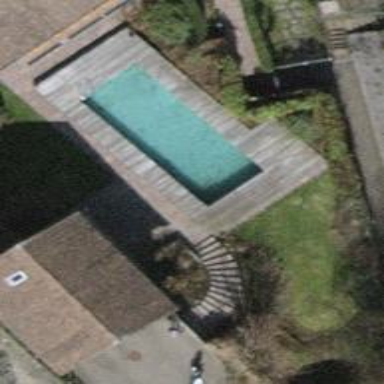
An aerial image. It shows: Swimming pool located in leisure land.